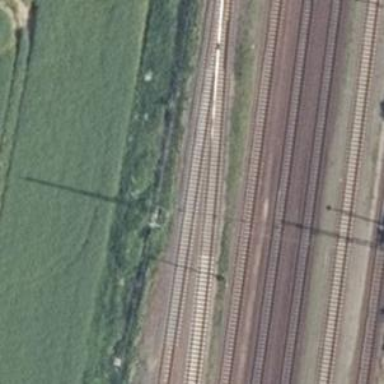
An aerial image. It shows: Railway track with electrified contact lines. This is siding track.